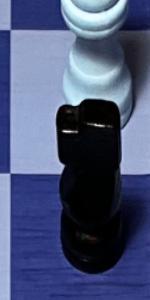
Label: Knight_Black